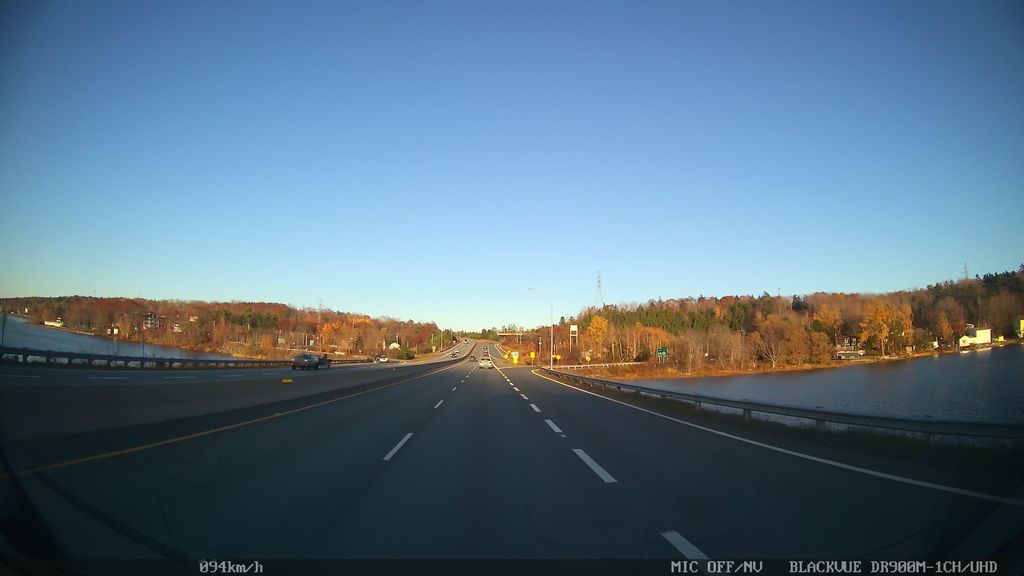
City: halifax